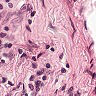
Metastatic tissue present: no